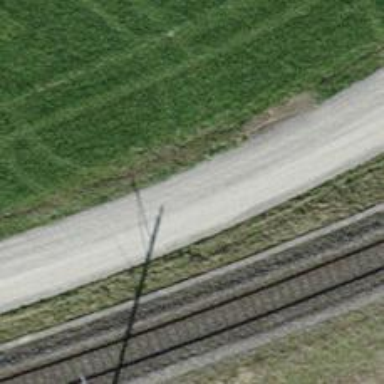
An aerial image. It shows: Pebblestone track with grade2 tracktype.